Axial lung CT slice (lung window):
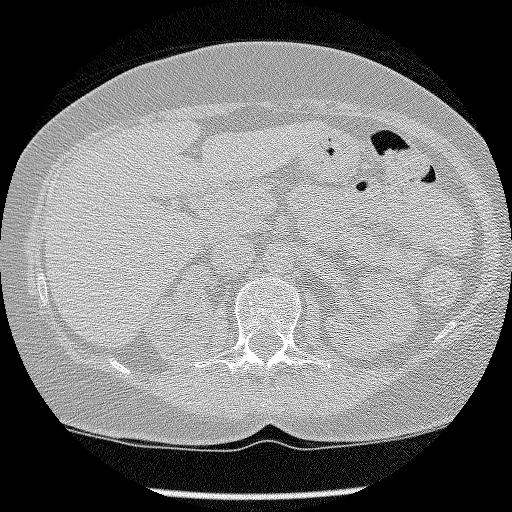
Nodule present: no